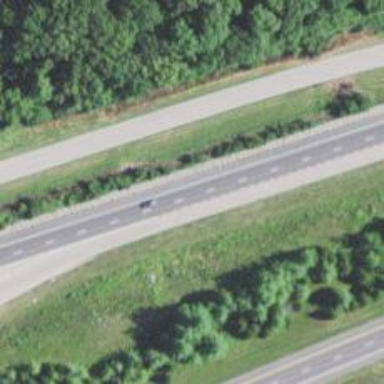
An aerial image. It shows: Motorway junction.